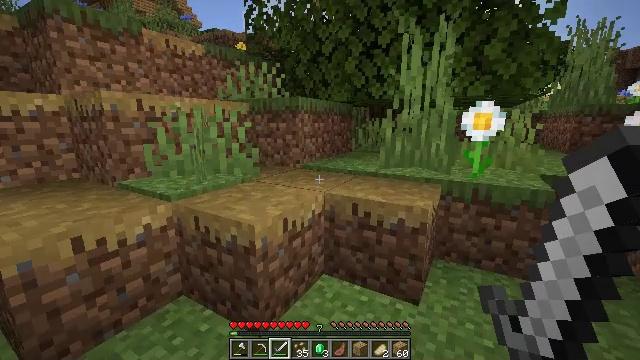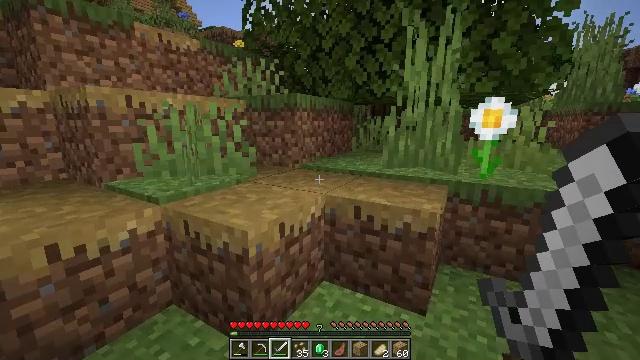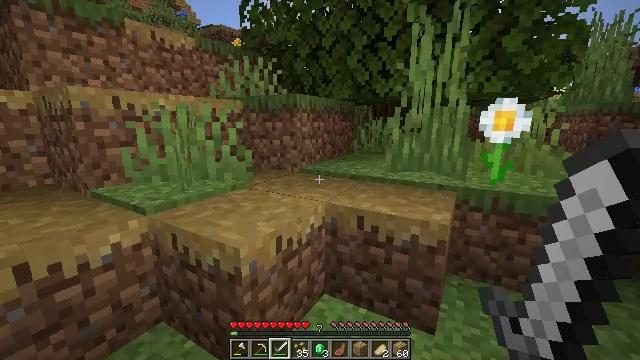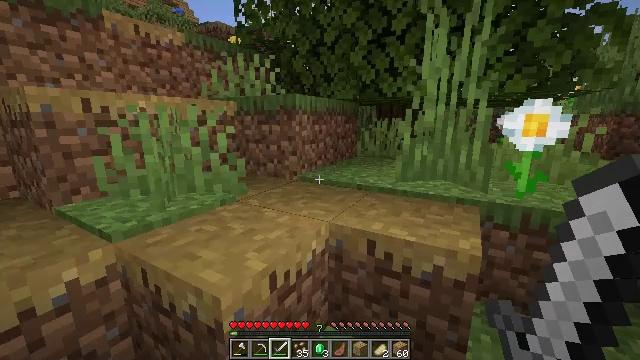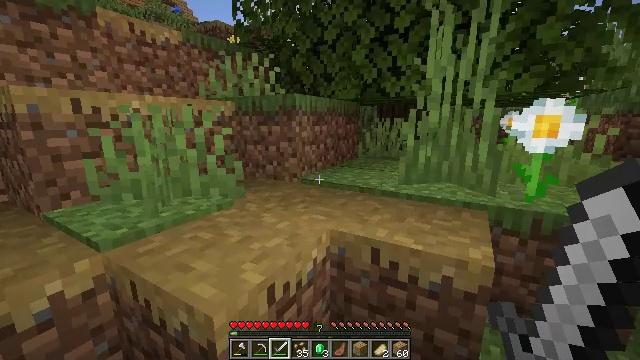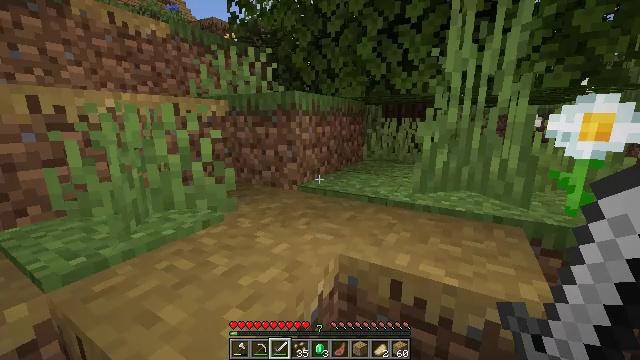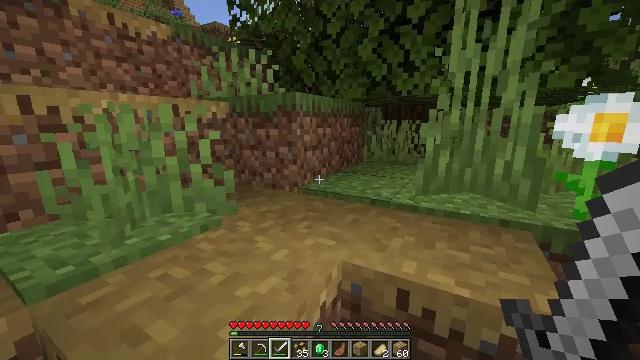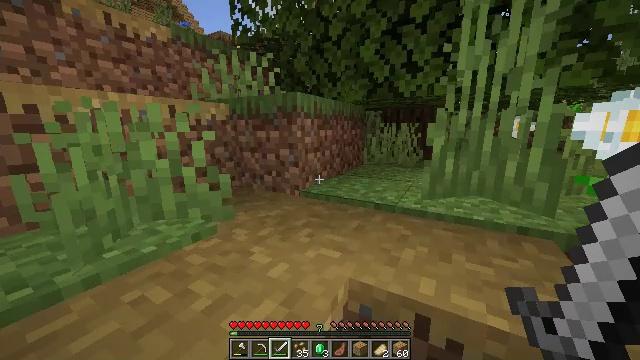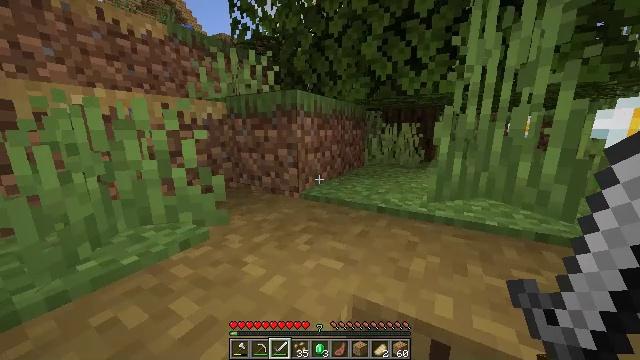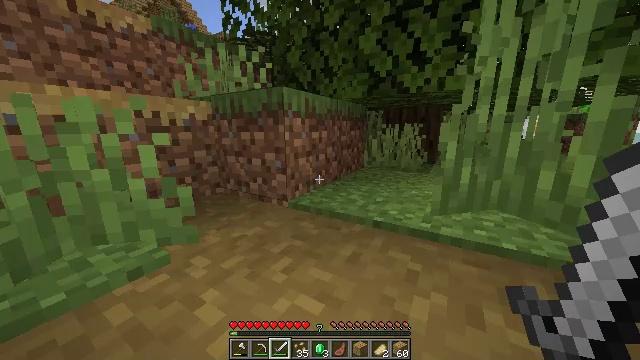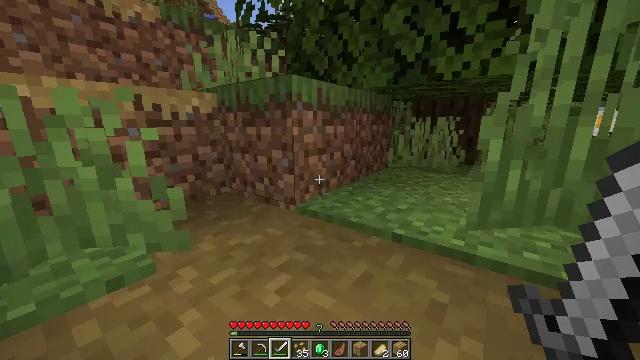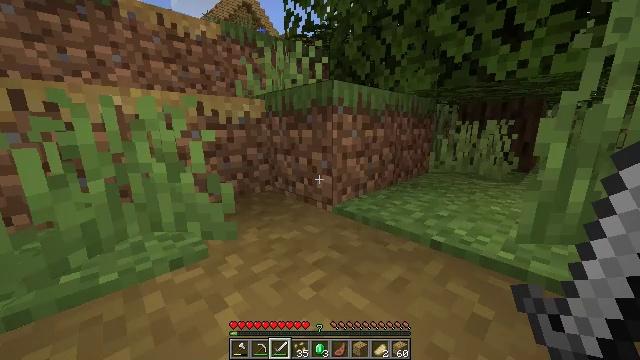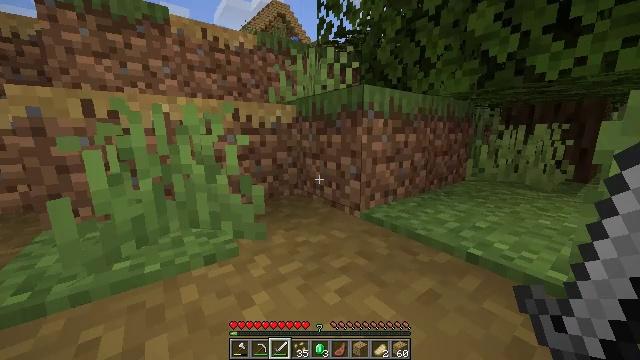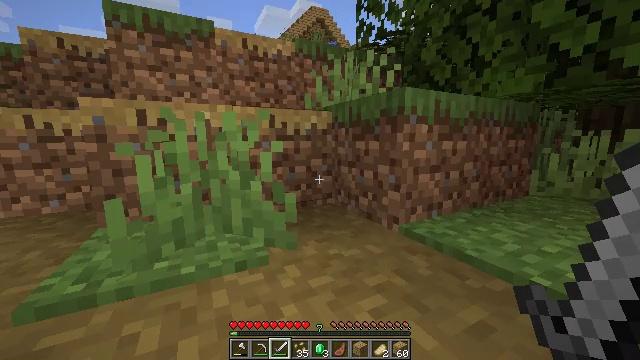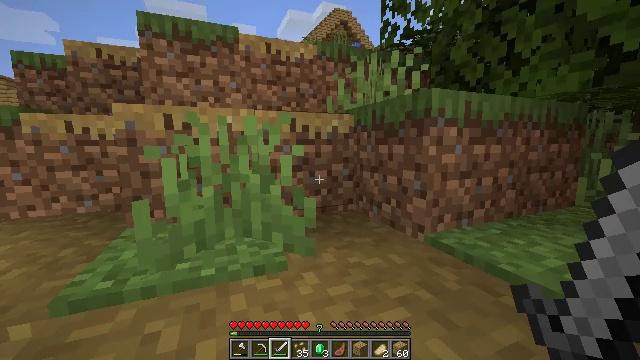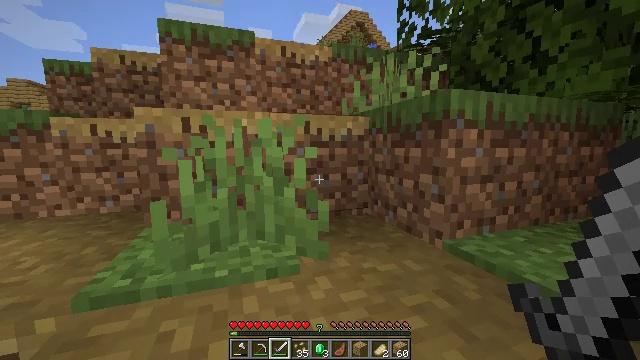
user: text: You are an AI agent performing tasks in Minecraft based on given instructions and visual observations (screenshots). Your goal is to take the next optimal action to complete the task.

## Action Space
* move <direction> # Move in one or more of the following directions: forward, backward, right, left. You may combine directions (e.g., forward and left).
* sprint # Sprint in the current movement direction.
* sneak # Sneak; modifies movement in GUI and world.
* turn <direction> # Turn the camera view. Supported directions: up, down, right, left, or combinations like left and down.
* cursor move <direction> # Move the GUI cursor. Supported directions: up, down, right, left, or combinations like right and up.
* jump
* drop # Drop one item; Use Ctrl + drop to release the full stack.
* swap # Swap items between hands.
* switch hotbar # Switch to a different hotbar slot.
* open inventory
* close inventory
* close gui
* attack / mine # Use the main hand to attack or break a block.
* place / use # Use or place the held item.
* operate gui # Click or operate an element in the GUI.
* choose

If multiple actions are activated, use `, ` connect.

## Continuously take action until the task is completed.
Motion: motion action
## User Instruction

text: Collect beetroots from the field.
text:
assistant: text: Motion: move forward
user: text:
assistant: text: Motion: move forward
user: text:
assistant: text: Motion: move forward
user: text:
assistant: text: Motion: move forward
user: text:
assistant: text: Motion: move forward, sprint
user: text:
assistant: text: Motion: move forward, sprint
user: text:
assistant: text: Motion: move forward, sprint
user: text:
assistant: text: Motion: move forward, sprint
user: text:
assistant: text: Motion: move forward, sprint, turn left
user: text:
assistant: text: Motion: move forward, sprint, turn left
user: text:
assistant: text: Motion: move forward, sprint, turn left
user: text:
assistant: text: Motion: move forward, sprint, turn left and up
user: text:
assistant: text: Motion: move forward, sprint, turn left and up
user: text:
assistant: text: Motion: move forward, sprint, turn left and up
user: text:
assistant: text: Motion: move forward, sprint, turn left
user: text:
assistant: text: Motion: move forward, sprint, turn left
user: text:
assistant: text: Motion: move forward, sprint
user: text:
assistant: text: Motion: move forward, sprint, turn left
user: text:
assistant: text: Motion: move forward, sprint
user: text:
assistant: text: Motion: move forward, sprint, jump
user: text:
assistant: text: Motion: move forward, sprint, jump
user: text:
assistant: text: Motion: move forward, sprint, jump
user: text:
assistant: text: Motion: move forward, sprint, jump
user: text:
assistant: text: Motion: move forward, sprint, jump
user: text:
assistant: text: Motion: move forward, sprint, jump
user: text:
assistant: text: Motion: move forward, sprint, jump
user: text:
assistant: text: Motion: move forward, sprint, jump
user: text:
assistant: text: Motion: move forward, sprint, jump
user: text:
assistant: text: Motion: move forward, sprint, turn left, jump
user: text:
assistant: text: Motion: move forward, sprint, turn left, jump